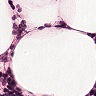
Metastatic tissue present: no